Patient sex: F
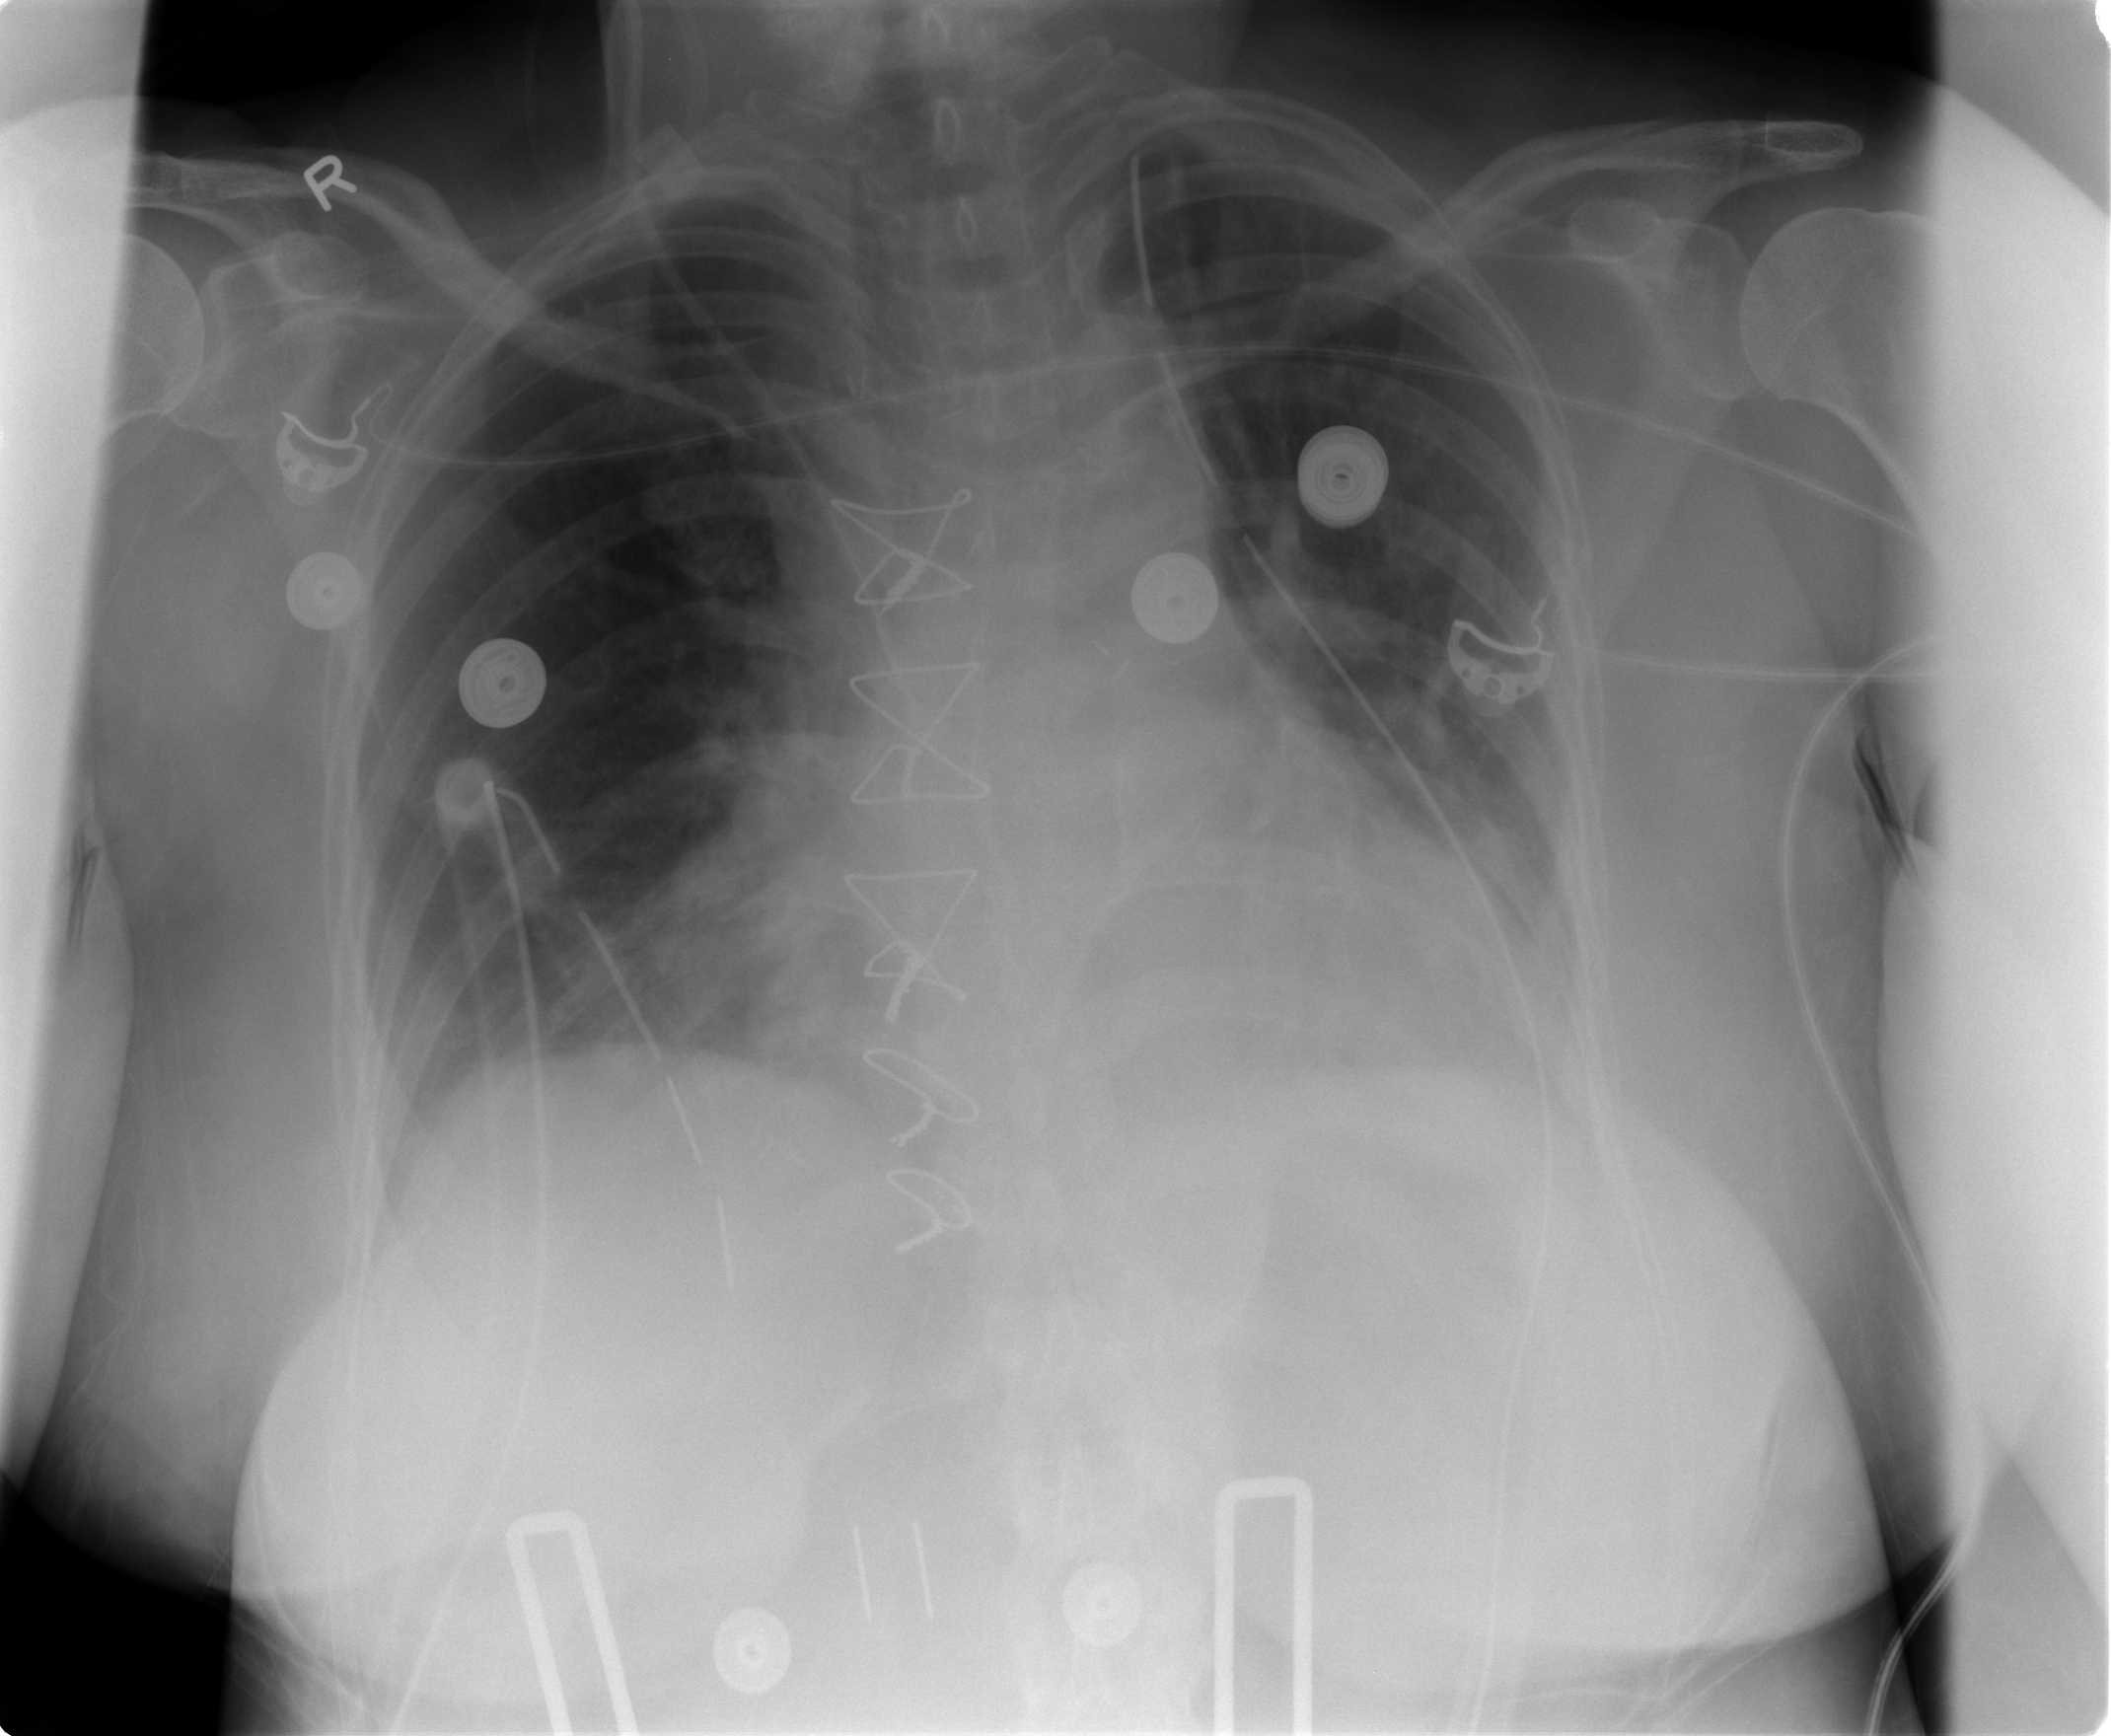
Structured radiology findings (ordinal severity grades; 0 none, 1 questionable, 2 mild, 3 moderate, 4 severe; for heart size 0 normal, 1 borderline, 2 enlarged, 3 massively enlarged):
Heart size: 2
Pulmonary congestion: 0
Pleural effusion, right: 2
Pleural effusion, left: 2
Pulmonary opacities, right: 1
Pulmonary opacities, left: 2
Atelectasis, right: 2
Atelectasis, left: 2